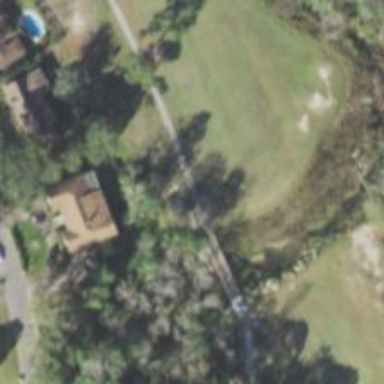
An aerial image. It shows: Service road designated as golf cart path.